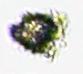
Label: Detritus